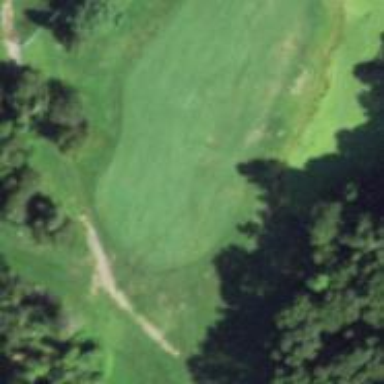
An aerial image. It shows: Golf hole.